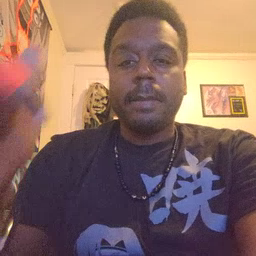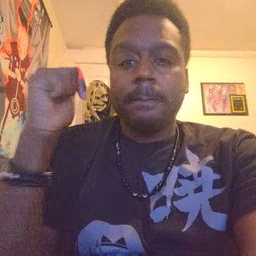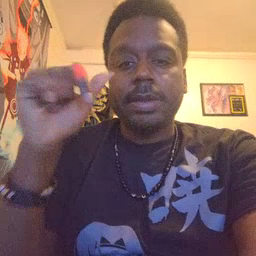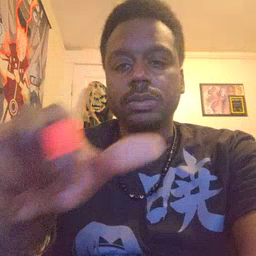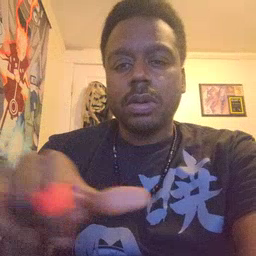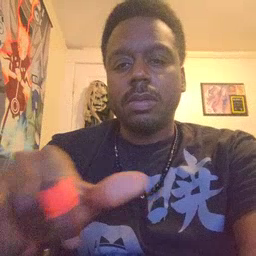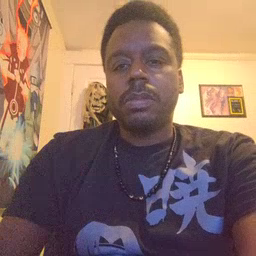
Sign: backyard